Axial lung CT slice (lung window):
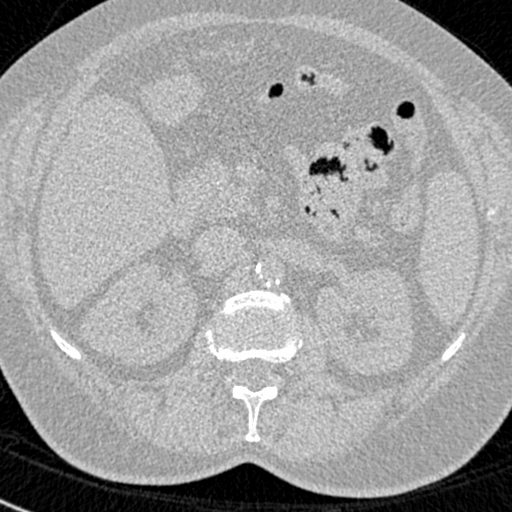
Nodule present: no